Aerial crown-view tile of a tropical tree (Barro Colorado Island, Panama), acquired 20250915:
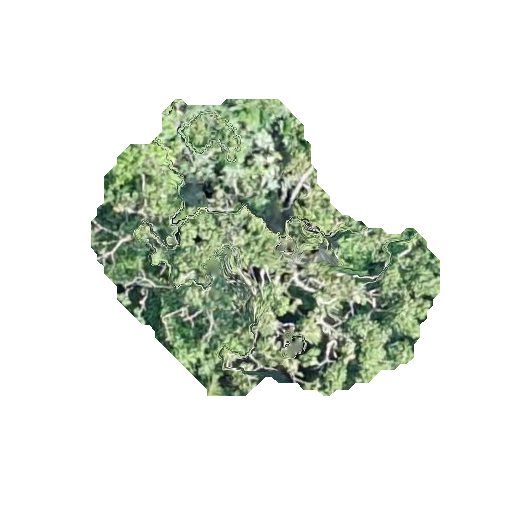
Species: Cecropia insignis
GBIF accepted scientific name: Cecropia insignis
Crown area: 98.954 m²